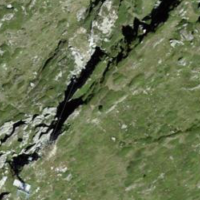
EUNIS habitat code: 26
Species observed at this site:
Pyrrhocorax graculus